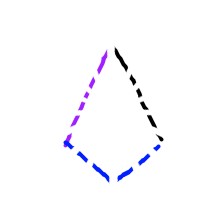
Shape: kite